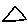
Label: triangle